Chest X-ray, PA view. Patient: 63 years old, sex M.
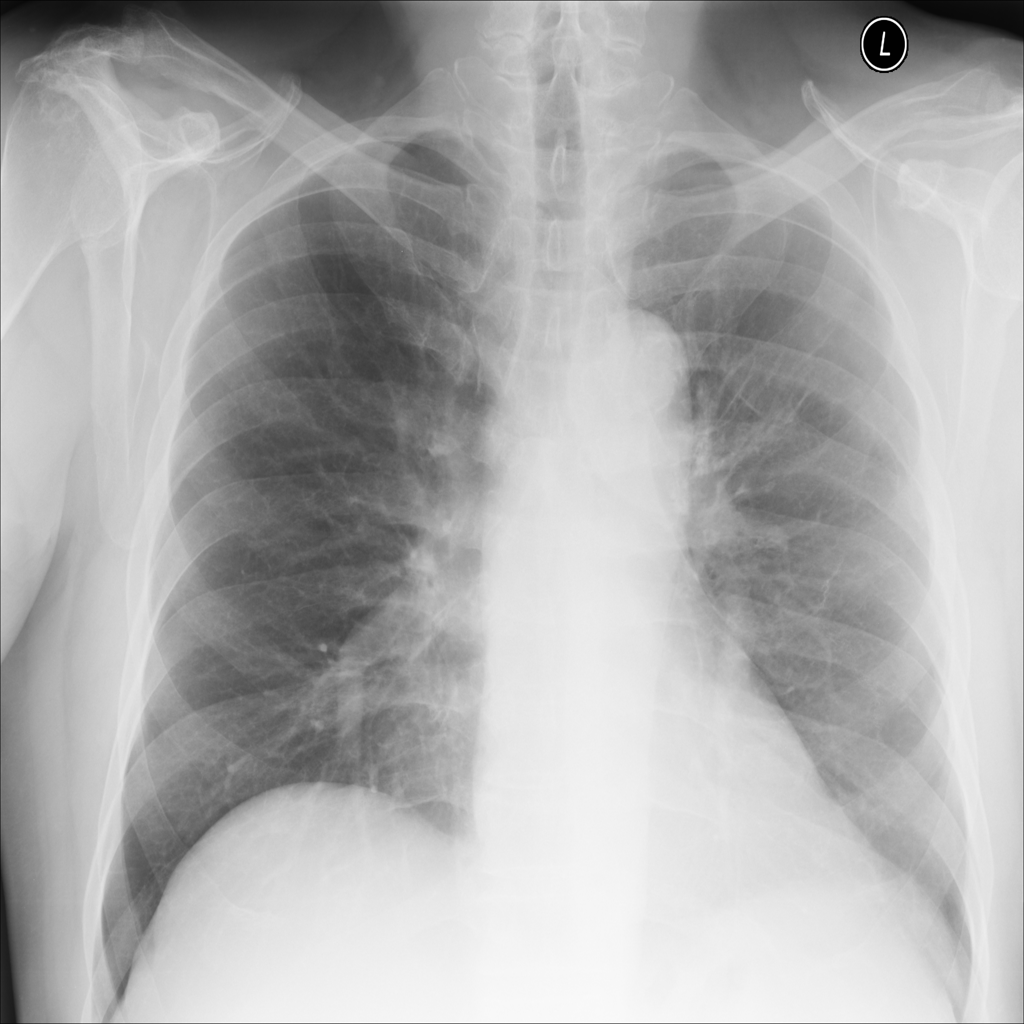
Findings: No Finding